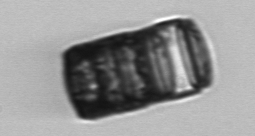
Label: Paralia_sulcata